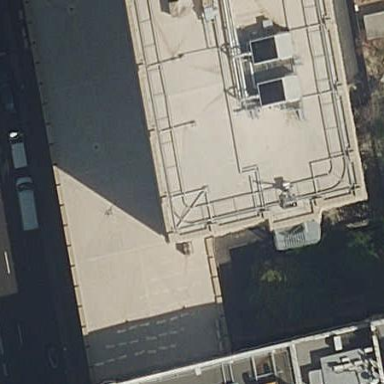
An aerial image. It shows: Part of building.